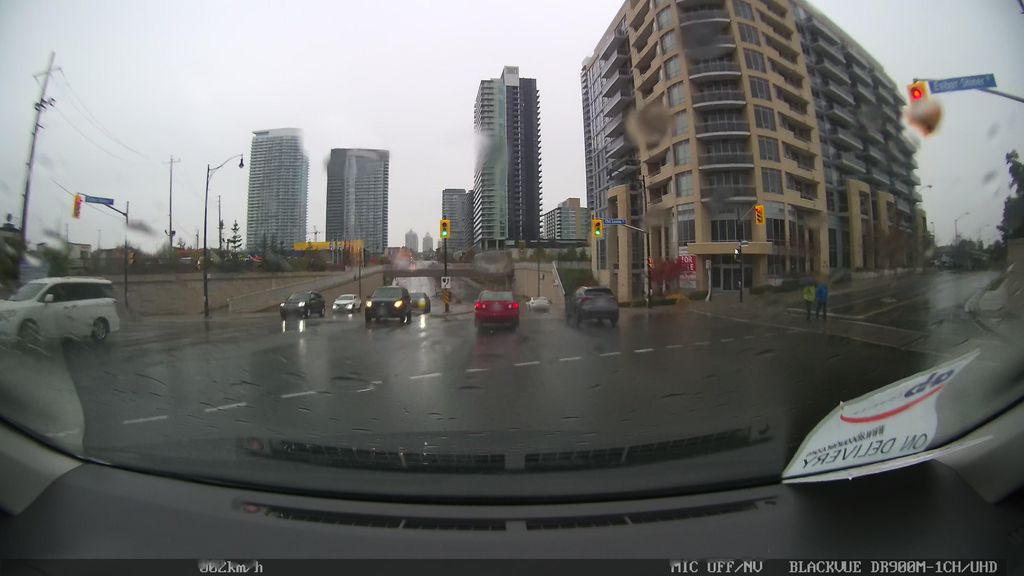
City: toronto